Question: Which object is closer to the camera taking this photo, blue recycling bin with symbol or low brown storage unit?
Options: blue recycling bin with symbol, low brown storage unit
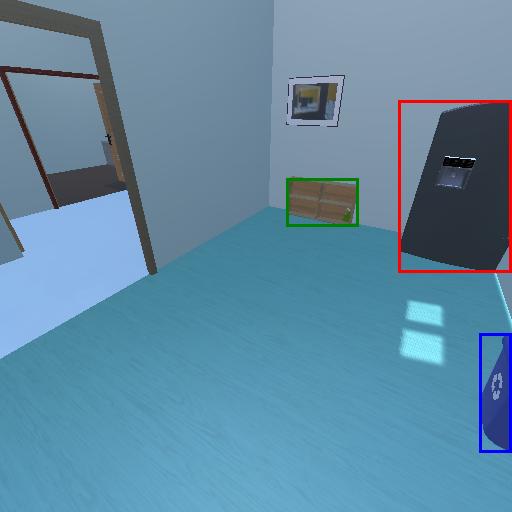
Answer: blue recycling bin with symbol